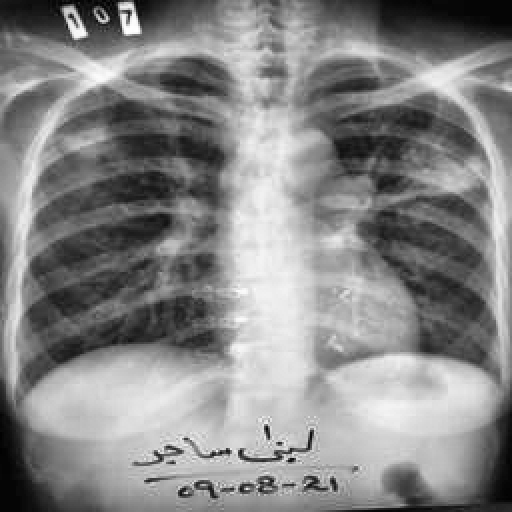
Finding: TUBERCULOSIS